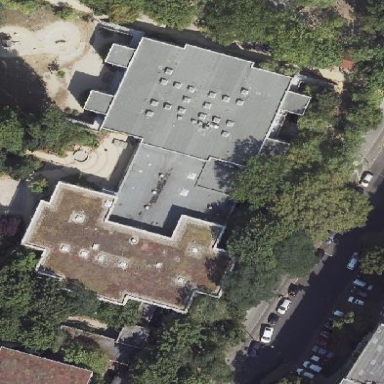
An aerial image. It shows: Part of building.